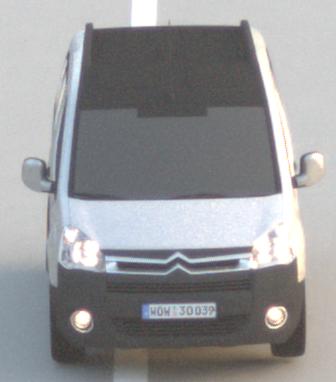
Make: Citroen
Model: Berlingo Kombi VTi 120
Detailed model: Berlingo (II) Kombi
Model produced from: 2009/12
Model produced until: 2012/03
Doors: 5
Color: white
Road condition: dry road
Daytime: sunrise or sunset
Contrast: low contrast